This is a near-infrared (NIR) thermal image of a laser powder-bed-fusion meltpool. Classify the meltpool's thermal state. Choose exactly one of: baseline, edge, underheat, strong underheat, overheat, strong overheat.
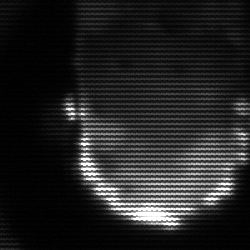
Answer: baseline